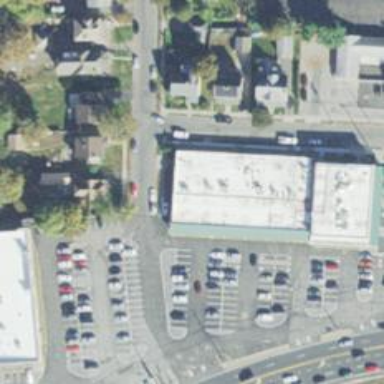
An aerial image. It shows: Clinic.